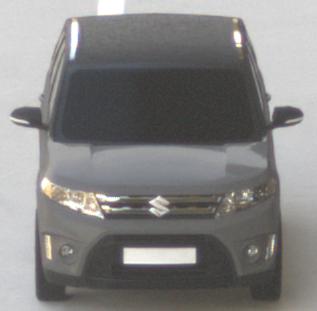
Make: Suzuki
Model: Vitara 1.6
Detailed model: Vitara (LY)
Model produced from: 2015/04
Model produced until: 2018/08
Doors: 5
Color: gray
Road condition: dry road
Daytime: morning or afternoon
Contrast: medium contrast